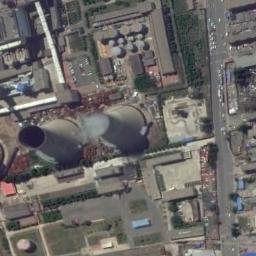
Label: thermal_power_station